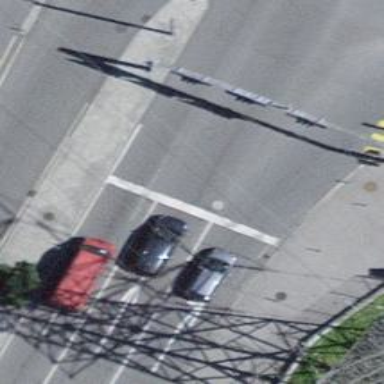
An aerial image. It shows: Road with traffic signals.